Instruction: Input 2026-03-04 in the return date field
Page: home
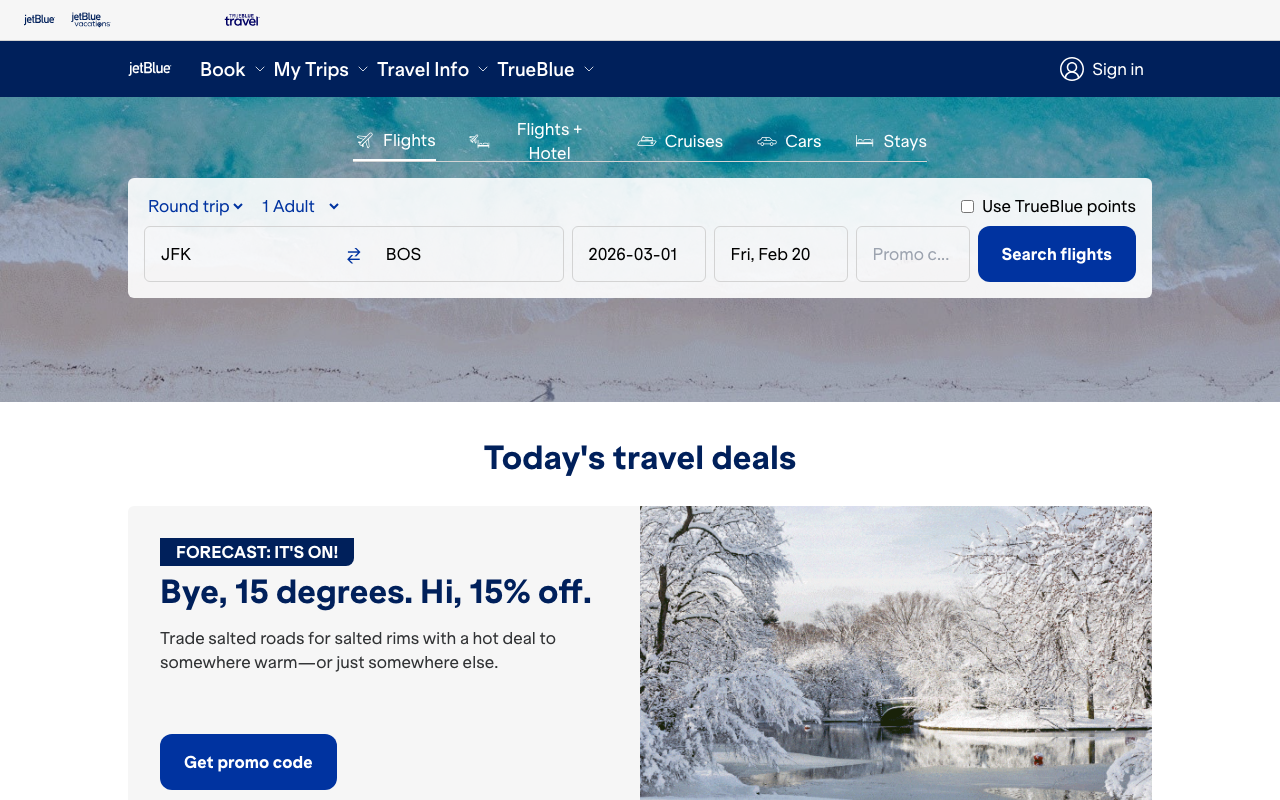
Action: type